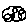
Label: cloud